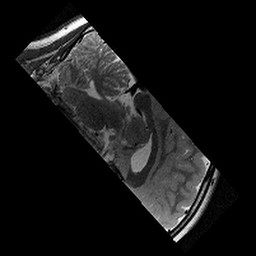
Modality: T2w
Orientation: sagittal
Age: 8
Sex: female
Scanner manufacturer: siemens
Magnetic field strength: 3 T
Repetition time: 9.23 s
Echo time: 0.067 s